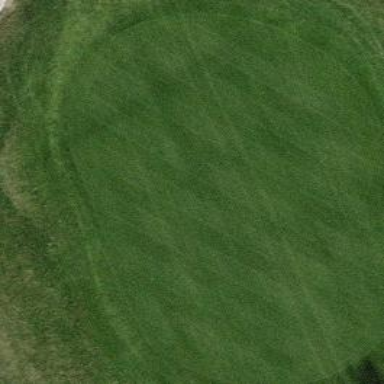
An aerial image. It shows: Grassy golf green.